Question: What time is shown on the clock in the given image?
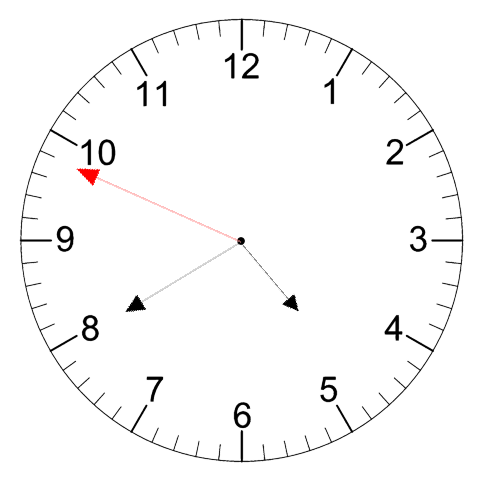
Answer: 04:39:49